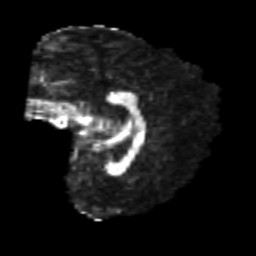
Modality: FA
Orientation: sagittal
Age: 25
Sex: female
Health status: healthy
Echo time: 0.074 s